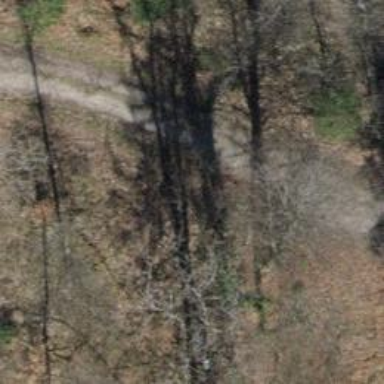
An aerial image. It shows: Compacted track with grade2 level.